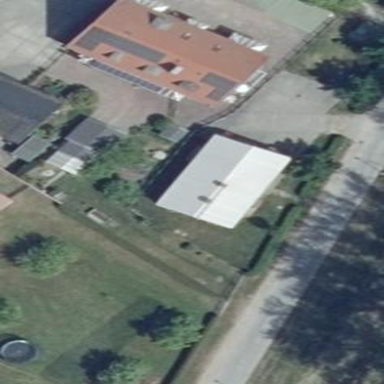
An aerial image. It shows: Community center building.